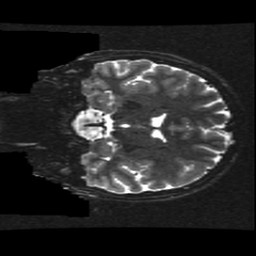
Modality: T2w
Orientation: coronal
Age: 18
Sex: female
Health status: ill
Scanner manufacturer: ge
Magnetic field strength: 3 T
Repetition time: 7.5 s
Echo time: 0.1015 s